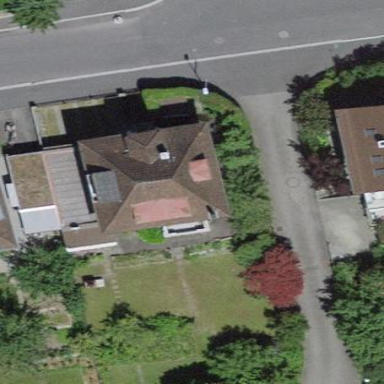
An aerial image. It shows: Hipped roof on apartment building.